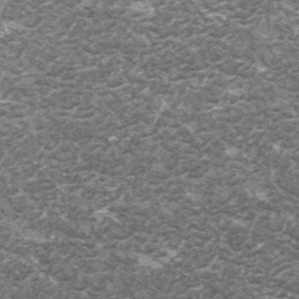
Label: frost